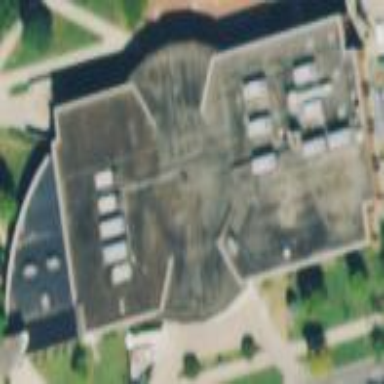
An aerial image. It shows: University building.